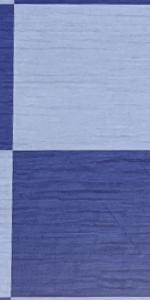
Label: Empty